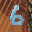
Label: 6